Aerial crown-view tile of a tropical tree (Barro Colorado Island, Panama), acquired 20240716:
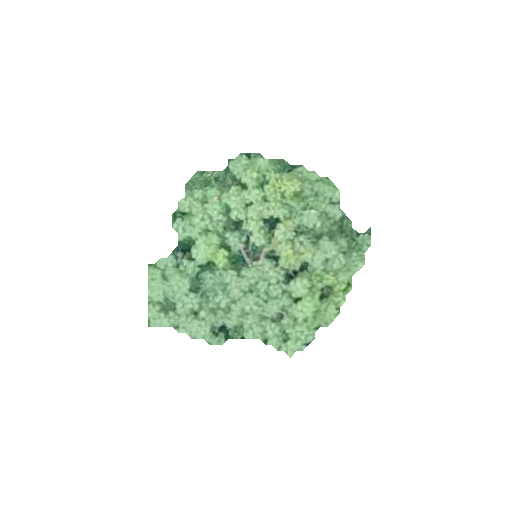
Species: Hieronyma alchorneoides
GBIF accepted scientific name: Hieronyma alchorneoides
Crown area: 48.636 m²